Frequency: 75000
Velocity: 0,2325
Power: 45,5
Pulse duration: 0,0000001
Pass count: 1
Magnification: 10
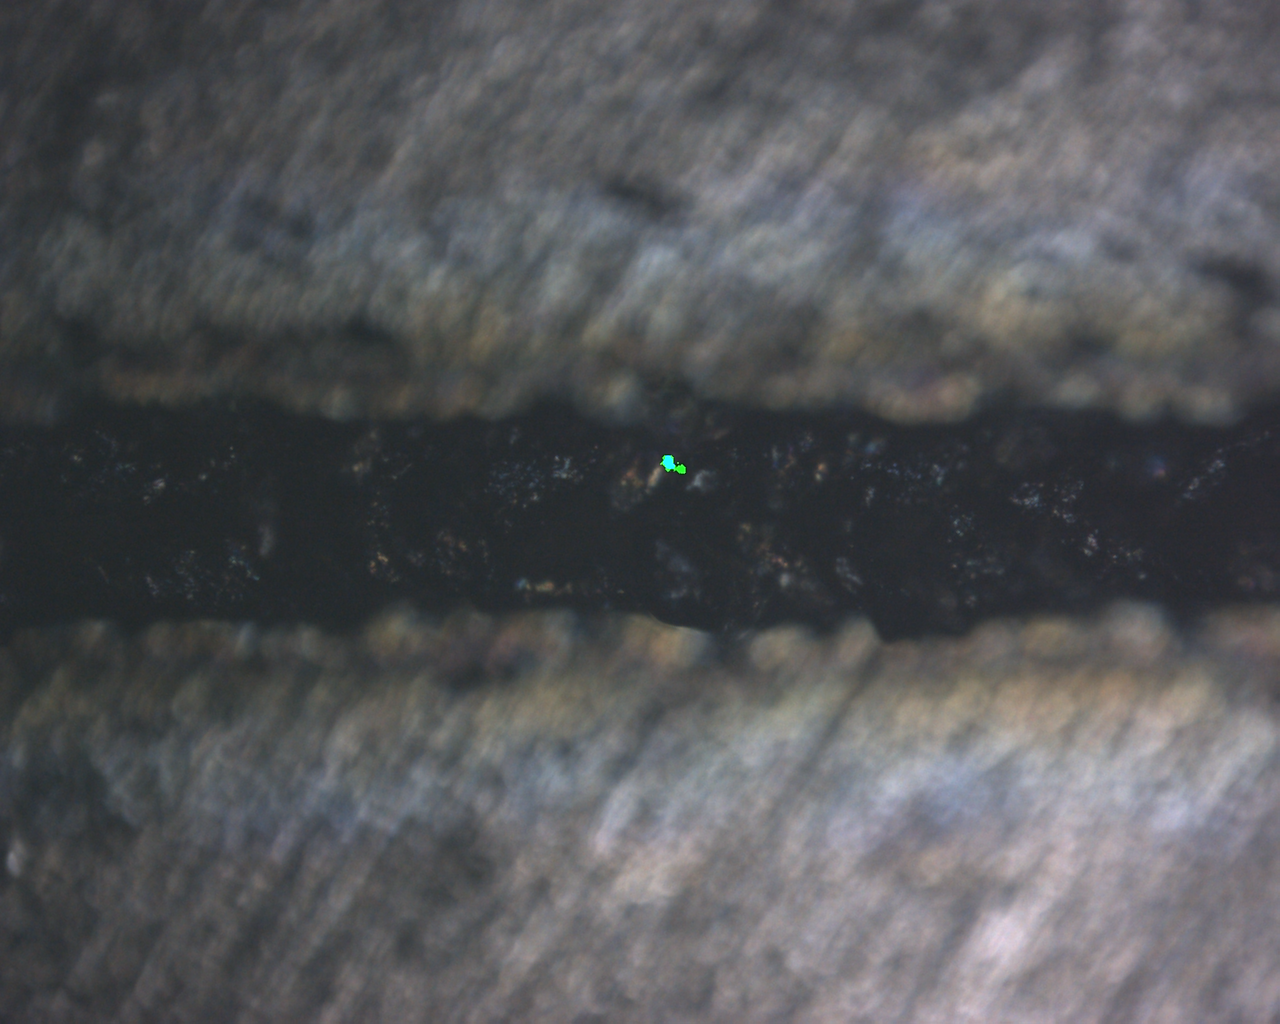
Measured width: 119.397
Other width: 93.512